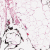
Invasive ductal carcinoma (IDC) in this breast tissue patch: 0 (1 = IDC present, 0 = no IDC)